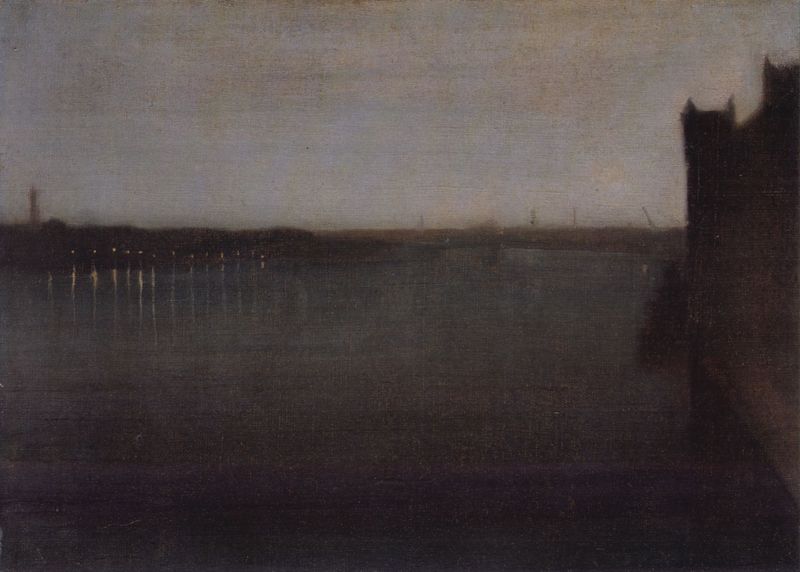
Titel: Nocturne in Grau und Gold, Westminster Bridge
Künstler: James Abbot McNeill Whistler
Standort: Glasgow
Institution: Burrell Collection
Schlagwörter: blau, dunkel, gemälde, himmel, meer, schatten, wasser, weiß, wolken, fluss, landschaft, see, stadt, ufer, abend, grau, hell, lampe, lampen, licht, lichter, nacht, profil, schwarz, gebäude, haus, schloss, wolke, richter, spitze, spiegel, öl, dämmerung, ferne, horizont, häuser, kalt, natur, spiegelung, weite, brücke, gewässer, dunkelheit, turm, küste, wellen, umrisse, düster, perspektive, moderne, mauer, dunst, nebel, herbst, silhouette, hafen, industrie, kaimauer, masten, querformat, steg, turner, detail, monet, streifen, spiegeln, stimmung, tiefe, glatt, umriss, leuchten, reflexion, unscharf, ozean, stadtansicht, helligkeit, burg, türme, leuchtturm, kran, kälte, trüb, fragment, diffus, sfumato, london, grautöne, parlament, meerblick, tower, burgmauer, kräne, unschärfe, william turner, themse, whistler, lfuss, parliament, spilliaert, lanndschaft, nbel, lindon, house of parlament